The image is an STFT spectrogram (time versus frequency) of a rolling-element bearing's vibration signal. What is the most likely bearing condition (normal, inner_race, outer_race, ball)?
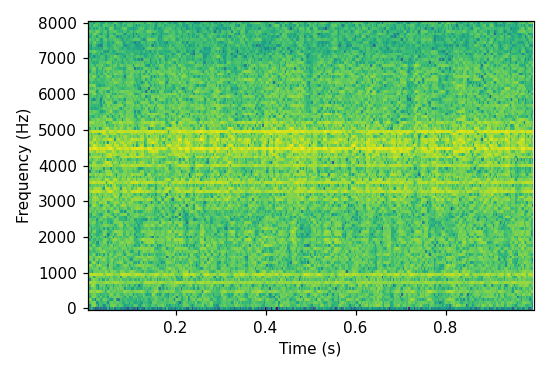
Answer: outer_race